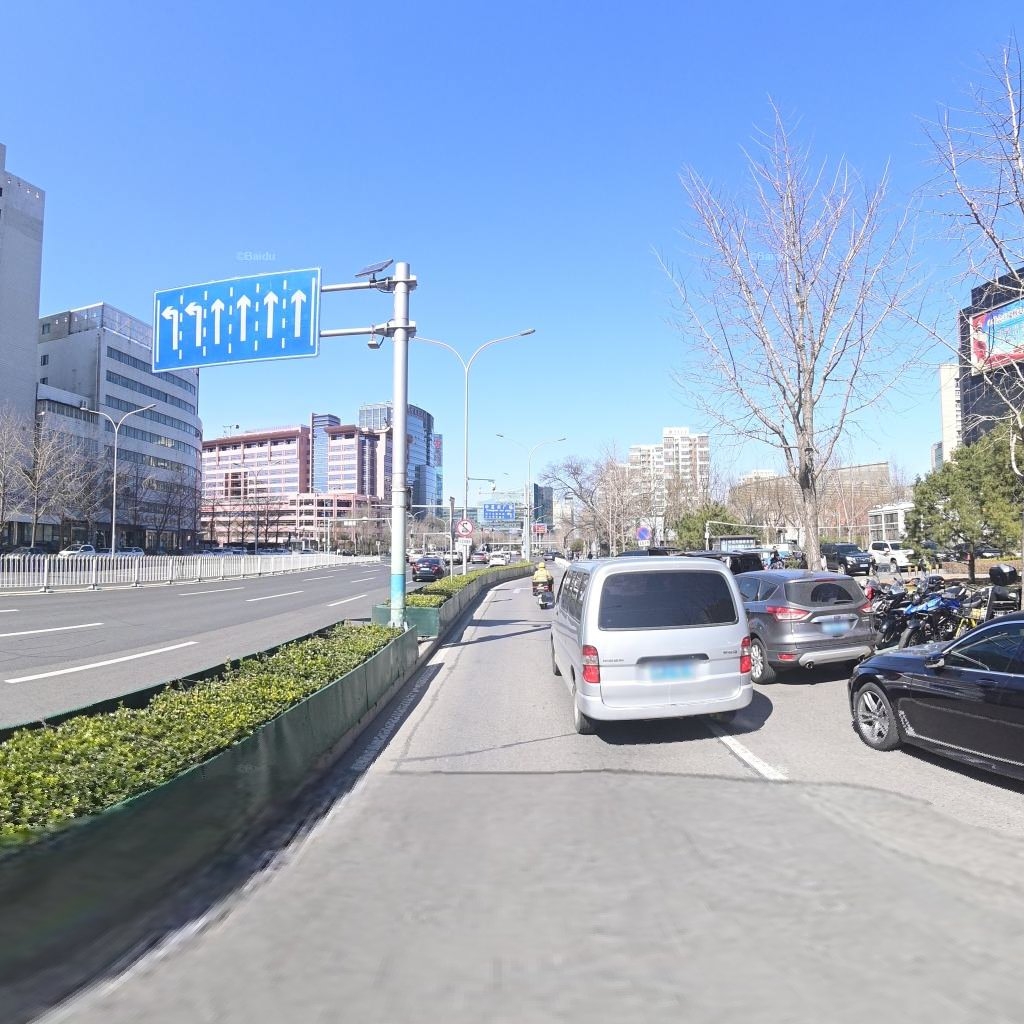
Region: Haidian
Road damage annotations: longitudinal patch, transverse patch, longitudinal patch